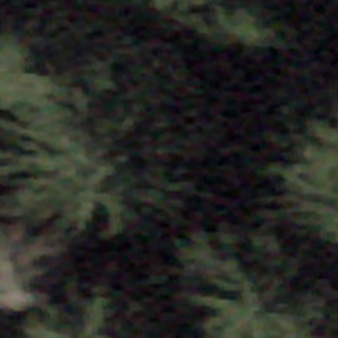
Label: other